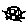
Label: cat